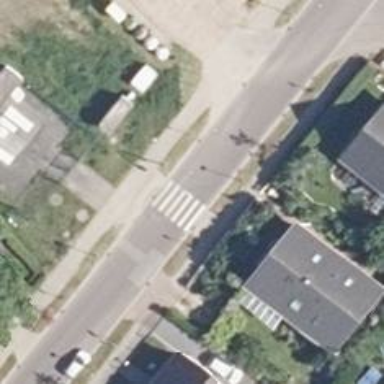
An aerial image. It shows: Uncontrolled zebra crossing on the road.